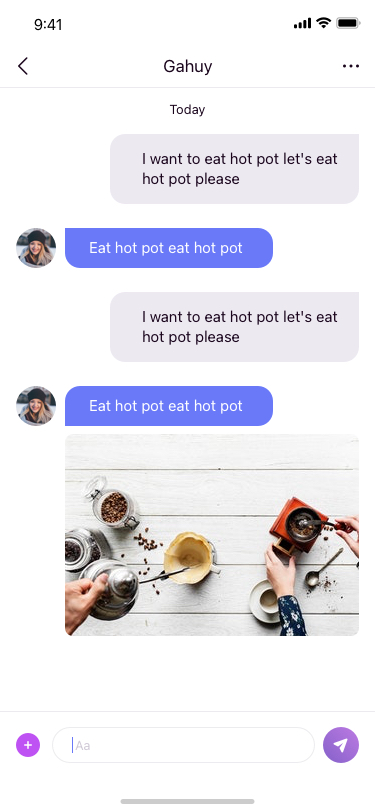
Text in this UI design:
Today
I want to eat hot pot let's eat hot pot please
I want to eat hot pot let's eat hot pot please
Eat hot pot eat hot pot
Eat hot pot eat hot pot